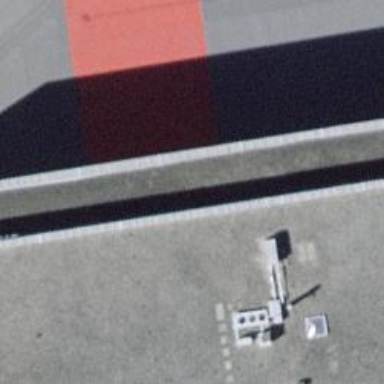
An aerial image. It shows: Fire station building.